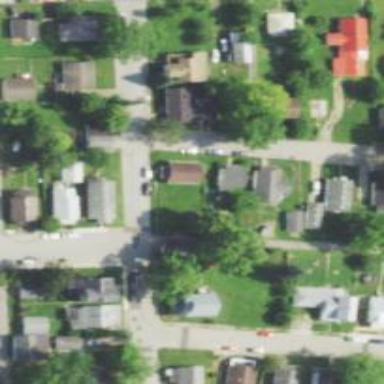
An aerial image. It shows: Alleyway designated as service road.